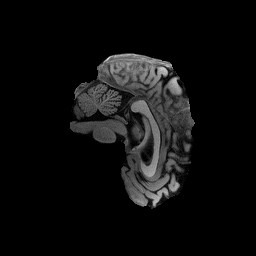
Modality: T1w
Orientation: sagittal
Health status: healthy